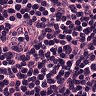
Metastatic tissue present: yes